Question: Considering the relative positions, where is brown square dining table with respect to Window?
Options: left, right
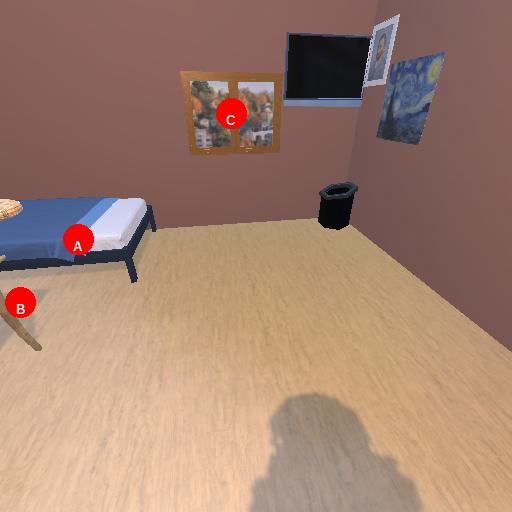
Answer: left